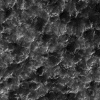
Atmospheric dust classification: not_dusty